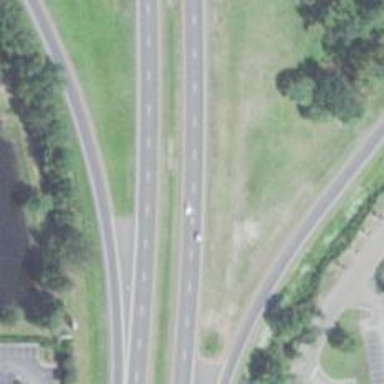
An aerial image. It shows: Trunk highway with expressway features.